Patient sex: M
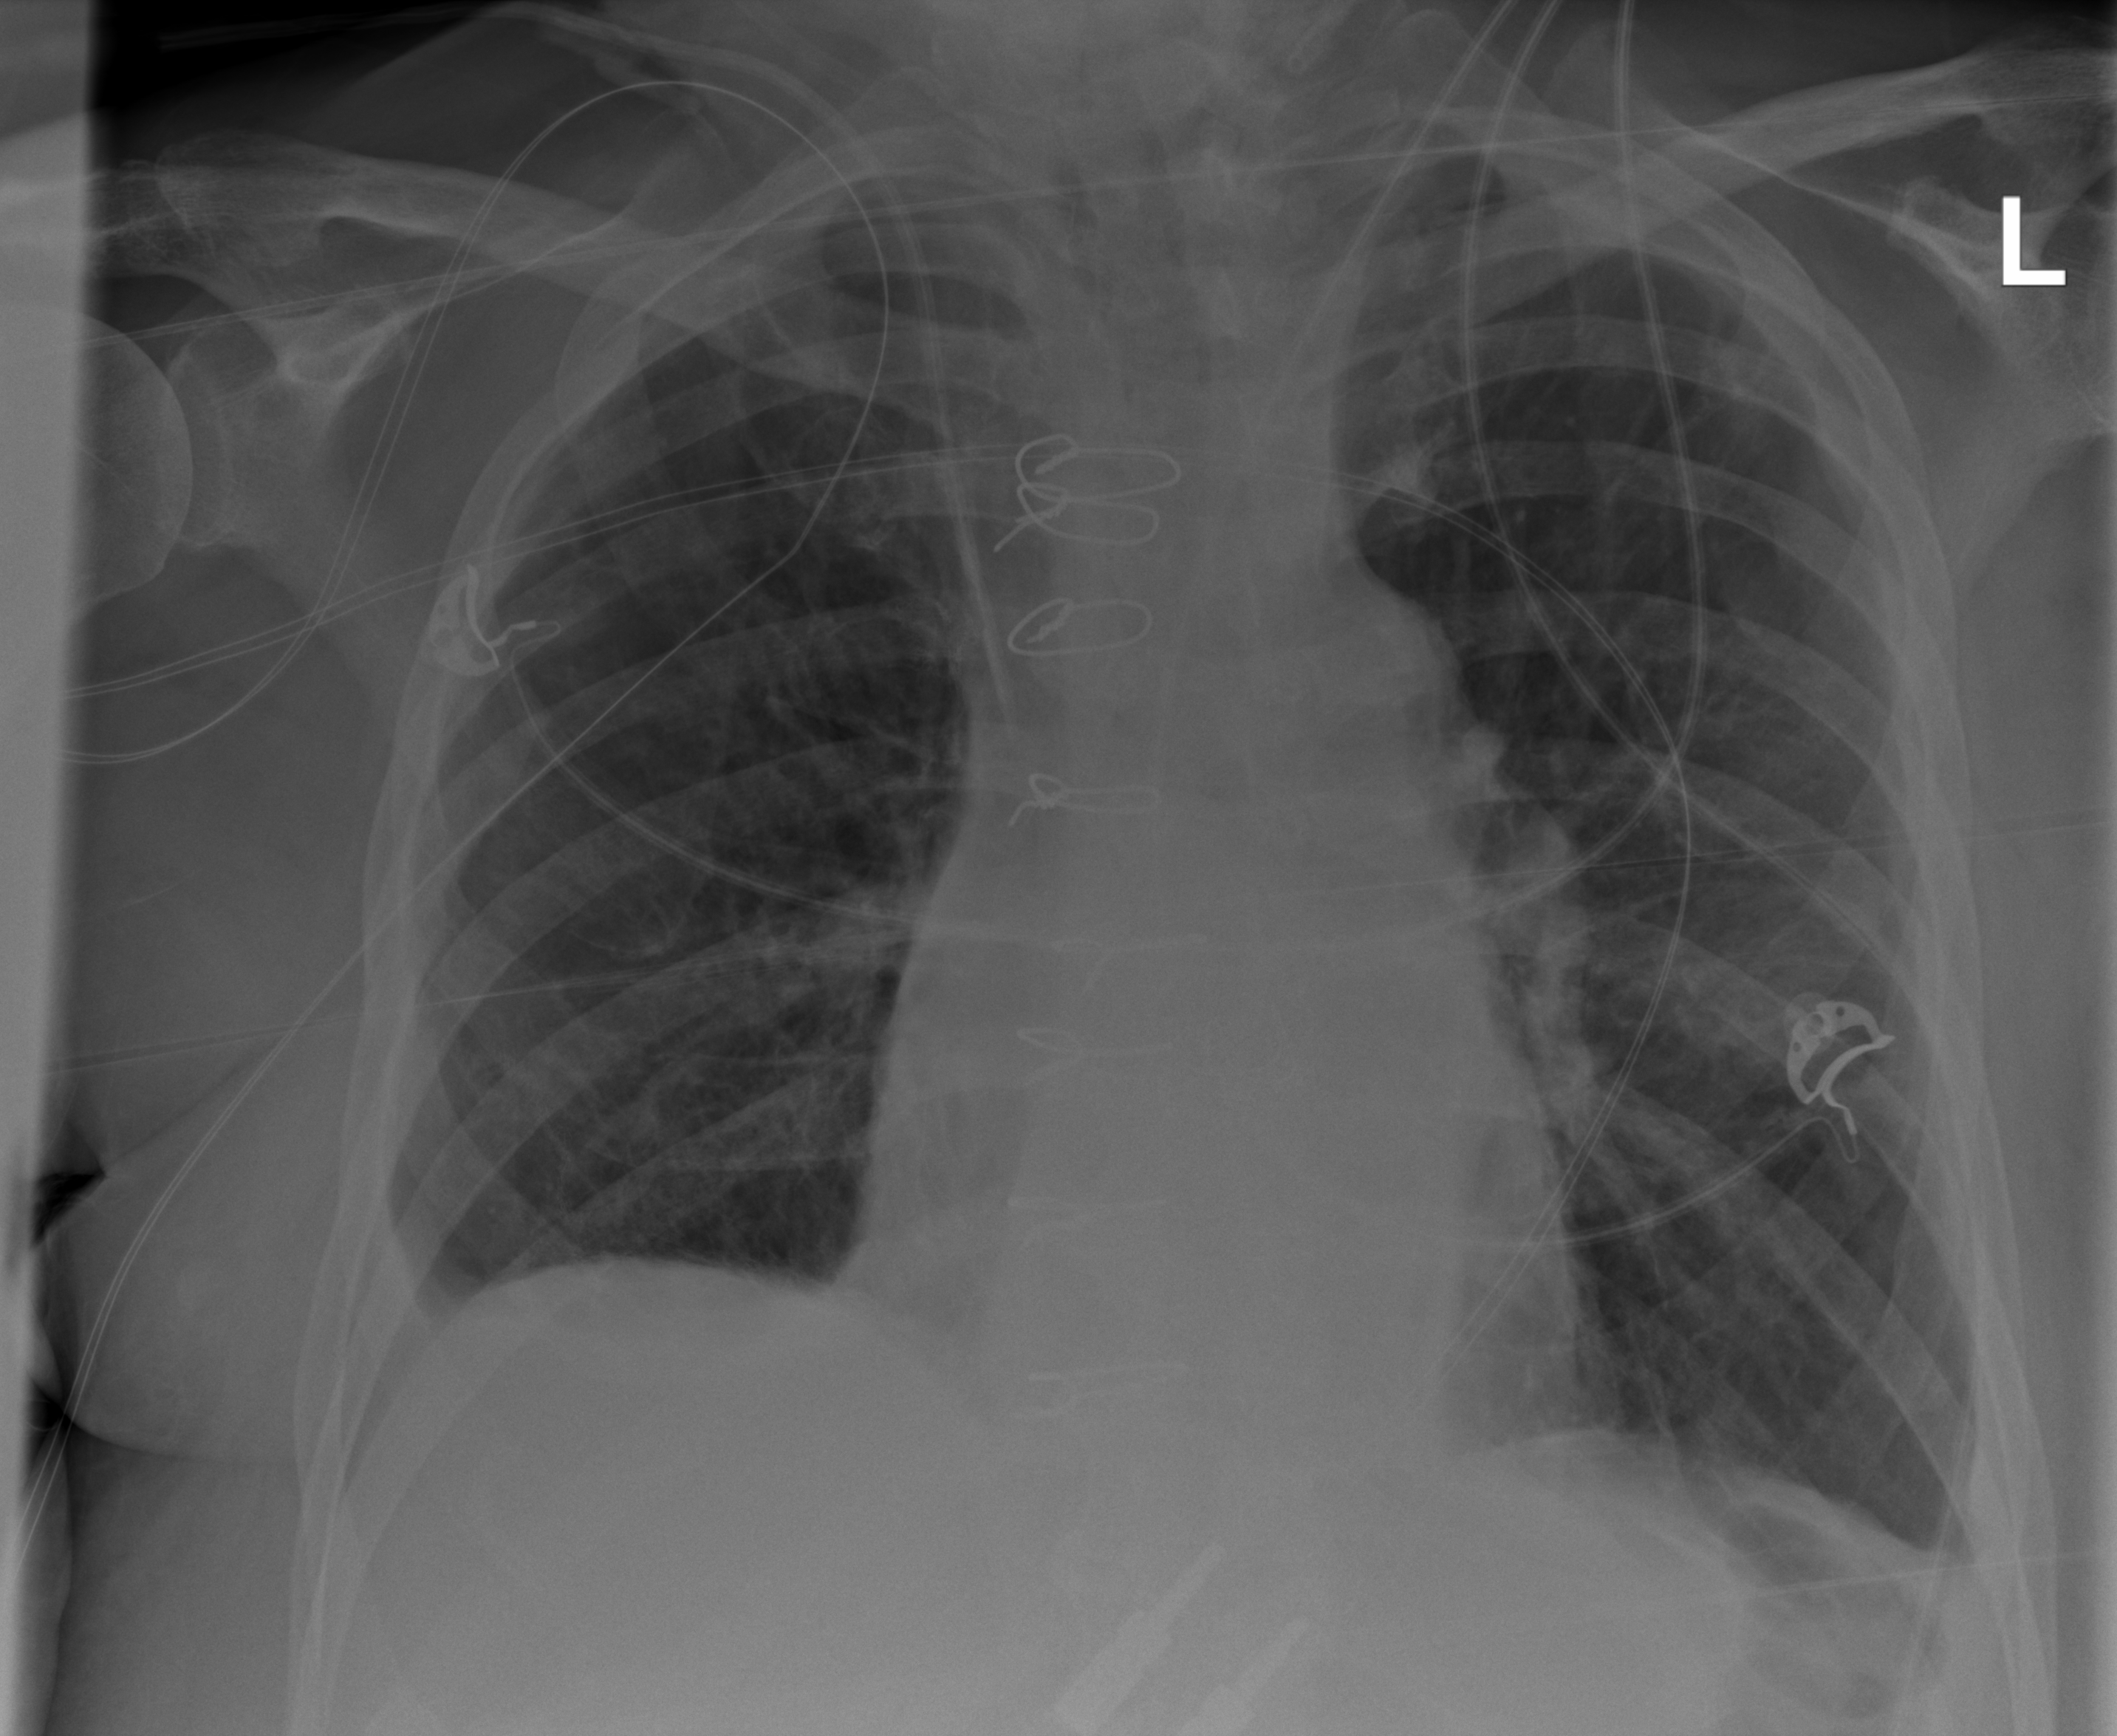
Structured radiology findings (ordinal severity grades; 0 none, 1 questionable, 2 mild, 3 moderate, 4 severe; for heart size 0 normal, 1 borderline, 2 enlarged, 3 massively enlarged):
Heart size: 0
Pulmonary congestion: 0
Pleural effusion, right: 2
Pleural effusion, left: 2
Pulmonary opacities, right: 0
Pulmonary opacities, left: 0
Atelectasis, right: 2
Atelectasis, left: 2